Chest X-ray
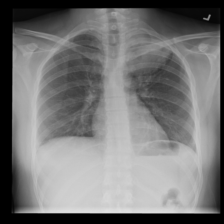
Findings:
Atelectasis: negative
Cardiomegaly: negative
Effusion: negative
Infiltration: negative
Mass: negative
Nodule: negative
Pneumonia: negative
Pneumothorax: negative
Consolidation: positive
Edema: negative
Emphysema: negative
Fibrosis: negative
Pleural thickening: negative
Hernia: negative